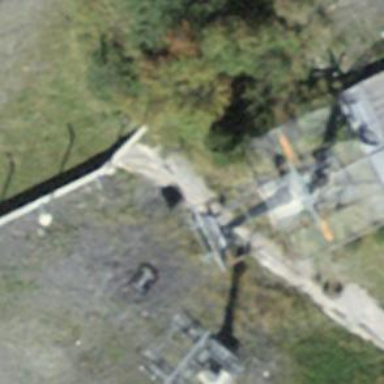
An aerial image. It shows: Chair lift captured from aerial perspective.